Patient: sex F, age 61
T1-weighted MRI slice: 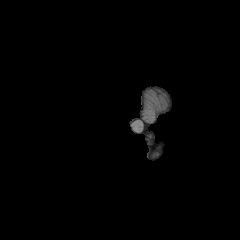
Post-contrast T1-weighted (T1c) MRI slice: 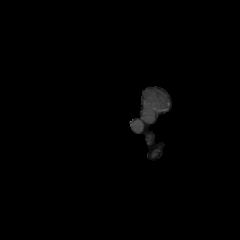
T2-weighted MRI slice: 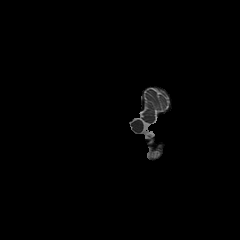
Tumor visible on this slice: no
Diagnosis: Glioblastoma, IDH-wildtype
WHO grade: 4